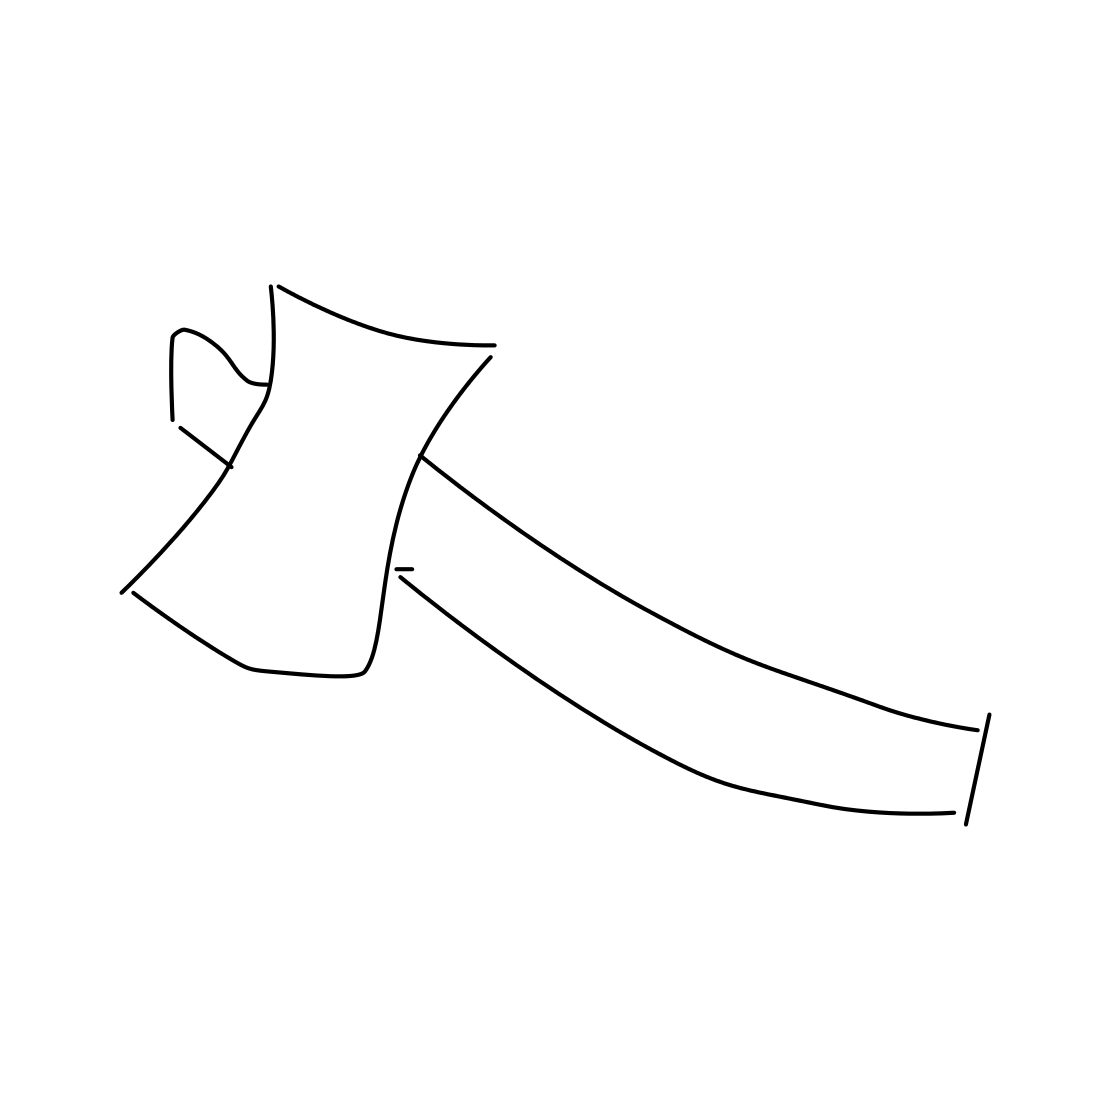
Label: axe